Question: Please find the code in the image below.
1. Assign the returned value of a function, which throws an error actually, to the variable 'withLet' that declared by using keyword 'let'.
2. call 'withLet', an error occured: 'withLet is not defined'.
3. try to assert 'withLet' using 'let', an error shows that 'withLet' has already been declared.
But the paradox is not exist for 'var' (Please find in the following image).
I'm curious about what caused the different behaviors between these two situations. It's quite wired that 'not defined' an 'already been declared' describe a same variable.
'''
let withLet = (function() {throw 'error!'})()
var withVar = (function() {throw 'error!'})()
//VM2470:1 Uncaught error!
//(anonymous) @ VM2470:1
//(anonymous) @ VM2470:1
withLet
//VM2484:1 Uncaught ReferenceError: withLet is not defined at
//<anonymous>:1:1
//(anonymous) @ VM2484:1
withVar
//undefined
let withLet = 'sth'
//VM2520:1 Uncaught SyntaxError: Identifier 'withLet' has already been
//declared
//at <anonymous>:1:1
//(anonymous) @ VM2520:1
withVar = 'sth'
//"sth"
'''
Screenshot:

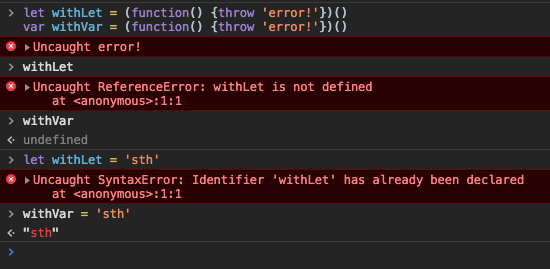
Answer: Declarations of 'var' variables get hoisted - the variable name initialization gets hoisted to the top of the containing function (or, if no function, to the top of the outer block). So
'''
var withVar = (function() {throw 'error!'})()
'''
is parsed by the interpreter as
'''
var withVar;
withVar = (function() {throw 'error!'})()
'''
The same is not true for 'let' - 'let' variables become initialized once the 'let __' line runs. When there's assignment, the right-hand side is parsed first; if the right-hand side throws an error, it never gets to the left-hand side, and the variable declared with 'let' never gets properly initialized; it'll stay in the <URL> forever, so trying to reassign it throws an error.
It's kind of weird because the code is being run in the - ordinarily, JS runs inside a '<script>' tag, and if such an error occurs, no more code will run, and the fact that a variable declared with 'let' is no longer reassignable is the least of your worries.
---
The above was an issue in earlier Chrome versions. But <URL>
> Uncaught SyntaxError: Identifier 'withLet' has already been declared
should no longer occur, regardless of whether the previous initialization of the variable succeeded or not:
<URL>